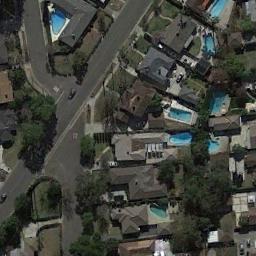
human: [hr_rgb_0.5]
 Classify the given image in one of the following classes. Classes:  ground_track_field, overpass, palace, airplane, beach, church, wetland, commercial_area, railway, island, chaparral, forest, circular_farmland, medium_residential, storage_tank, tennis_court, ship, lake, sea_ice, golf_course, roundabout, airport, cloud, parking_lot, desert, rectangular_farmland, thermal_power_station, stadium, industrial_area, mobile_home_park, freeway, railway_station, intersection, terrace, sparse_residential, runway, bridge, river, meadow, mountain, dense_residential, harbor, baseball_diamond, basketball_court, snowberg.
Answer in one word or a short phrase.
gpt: intersection